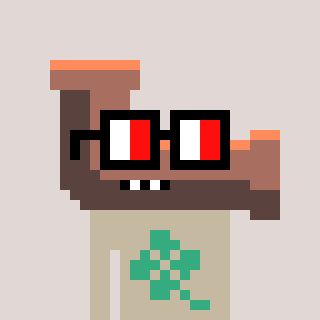
a pixel art character with square glasses with black frames and red eyes, a pipe-shaped head and a bege-colored body on a warm background